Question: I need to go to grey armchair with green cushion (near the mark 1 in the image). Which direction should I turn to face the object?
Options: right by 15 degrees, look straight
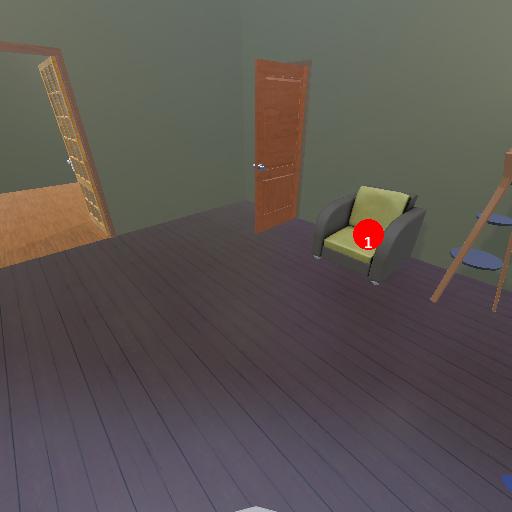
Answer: right by 15 degrees